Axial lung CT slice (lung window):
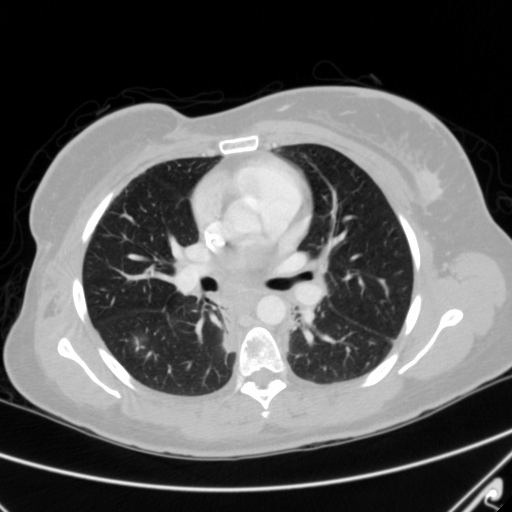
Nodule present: yes
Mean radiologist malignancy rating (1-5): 3.4